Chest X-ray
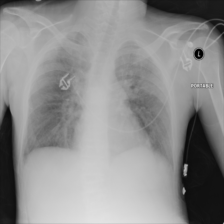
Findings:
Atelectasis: negative
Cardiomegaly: negative
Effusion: negative
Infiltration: positive
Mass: negative
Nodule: positive
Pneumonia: negative
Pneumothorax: negative
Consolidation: negative
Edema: negative
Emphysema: negative
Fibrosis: negative
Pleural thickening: negative
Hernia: negative